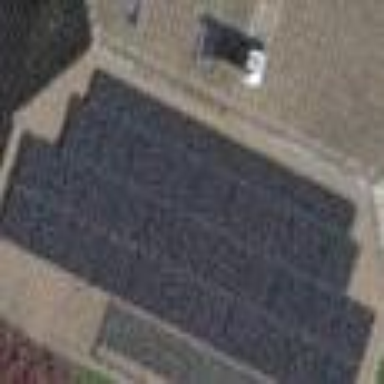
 consisting of solar photovoltaic panels."